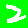
Digit: 2